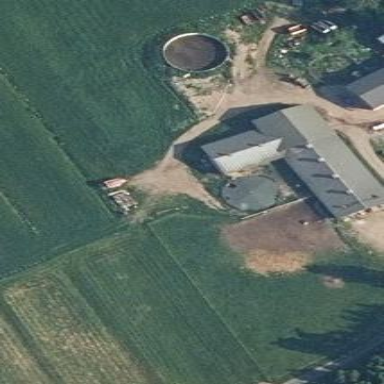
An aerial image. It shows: Farm auxiliary building.